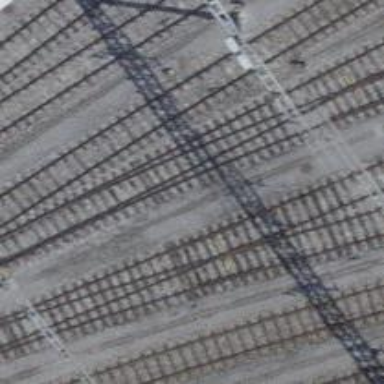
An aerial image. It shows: Railway yard with one track. The railway is electrified with contact line.